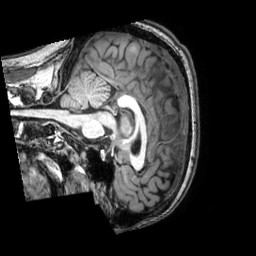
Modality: T1w
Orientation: sagittal
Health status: healthy
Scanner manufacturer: philips
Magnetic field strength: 3 T
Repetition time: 0.0077 s
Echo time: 0.0035 s